Question: I'm trying to pass certification using the Windows app cert kit but I'm getting an error due to using the default images for tiles, splash screen and logo.
I know this is because I need to replace these default images with my own but when I try to change the images in the 'Package.appxmanifest' the is no option in the 'Application' to change these images.
I've looked in the WMAppmanifest also but there is no option to change.

Does anyone know how I can get access to where the images are being set?
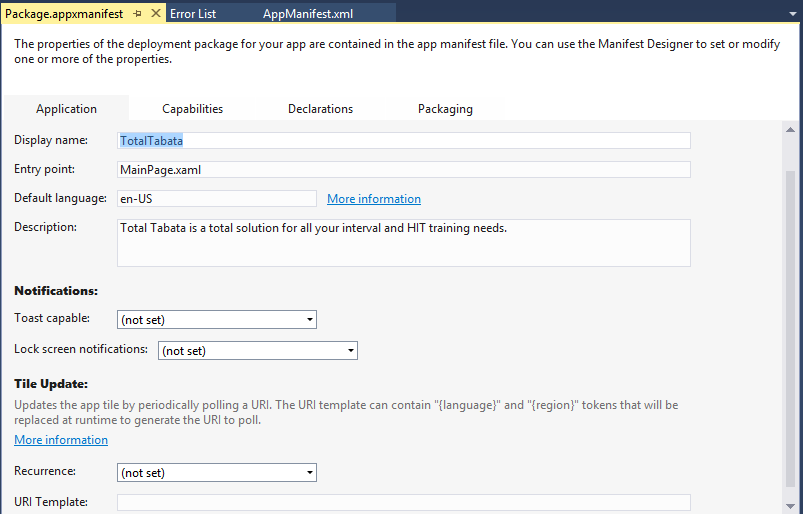
Answer: Looks like you're using WP 8.1 Silverlight.
To edit those settings using the GUI, you need to double click on the WMAppManifest.xaml in the Properties folder under the solution.